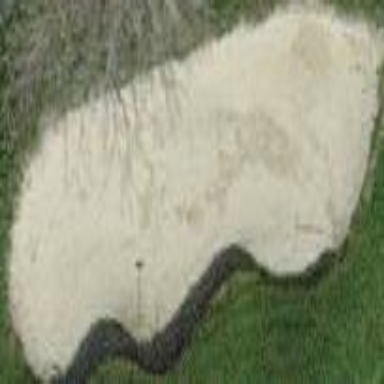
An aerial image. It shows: Sandy area is golf bunker.